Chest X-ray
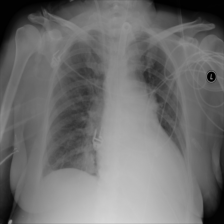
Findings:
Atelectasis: positive
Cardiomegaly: positive
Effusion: positive
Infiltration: positive
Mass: negative
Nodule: positive
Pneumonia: negative
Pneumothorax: negative
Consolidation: positive
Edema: negative
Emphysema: negative
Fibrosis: negative
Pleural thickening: positive
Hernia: negative